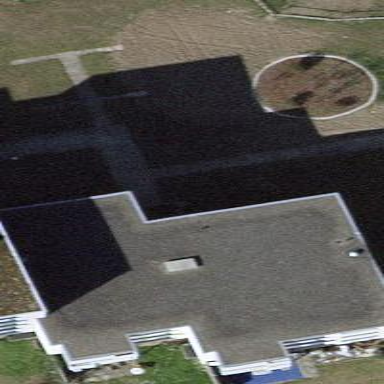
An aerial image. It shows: Building with flat roof.